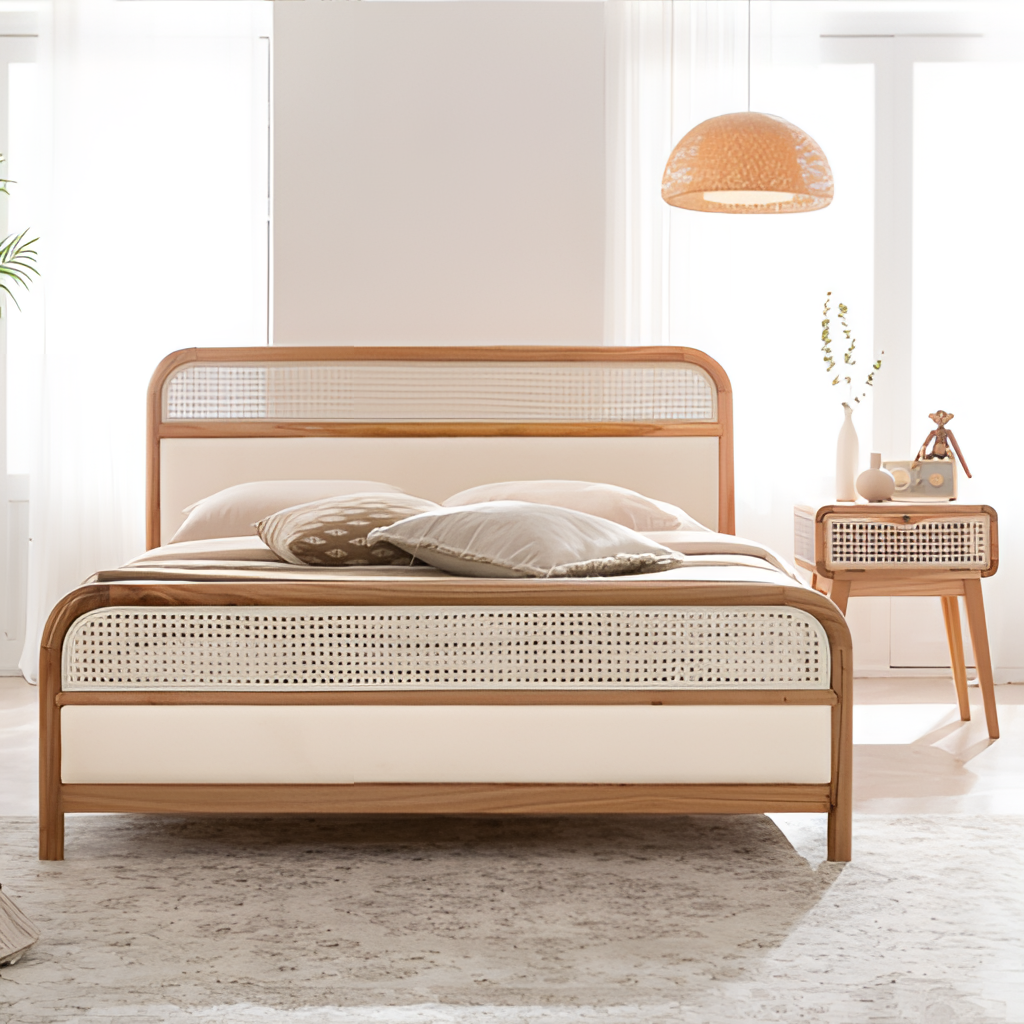
bedroom, beige wood bed, paint wallpaper, with solid pattern, beige wood flooring, with plank pattern, Scandinavian